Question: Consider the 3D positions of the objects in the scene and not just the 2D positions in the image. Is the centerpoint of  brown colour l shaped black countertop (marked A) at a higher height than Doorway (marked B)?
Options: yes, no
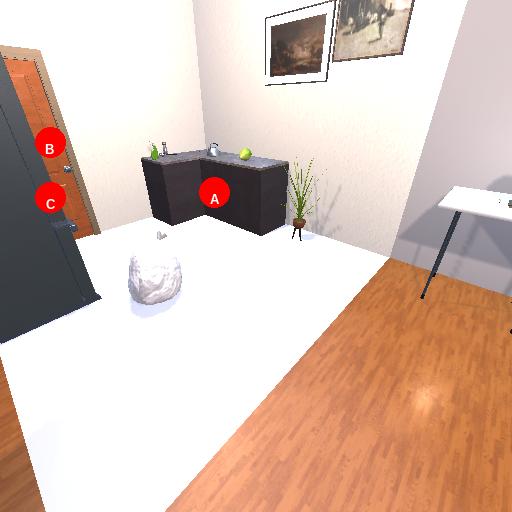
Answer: yes